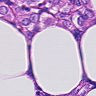
Metastatic tissue present: yes